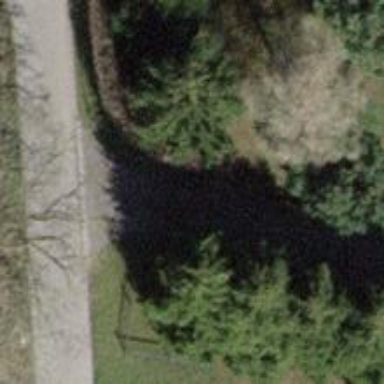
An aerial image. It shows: Hedge acting as barrier.